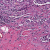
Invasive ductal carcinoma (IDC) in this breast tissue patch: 0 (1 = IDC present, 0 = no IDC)